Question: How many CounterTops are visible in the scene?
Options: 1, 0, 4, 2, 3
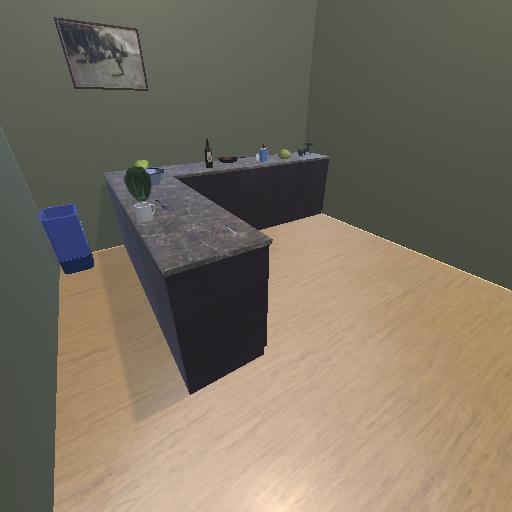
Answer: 1